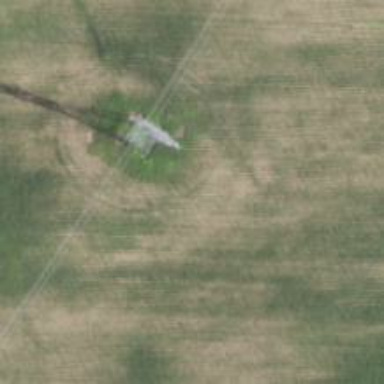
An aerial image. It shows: Lattice structure tower used for power transmission.